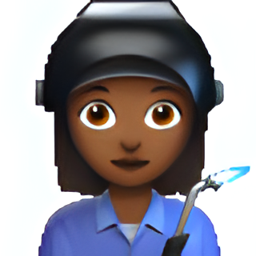
Name: female factory worker type 5
Emoji: 👩🏾‍🏭
Group: People & Body
Sub-group: person-role